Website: macys
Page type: customer-info-address
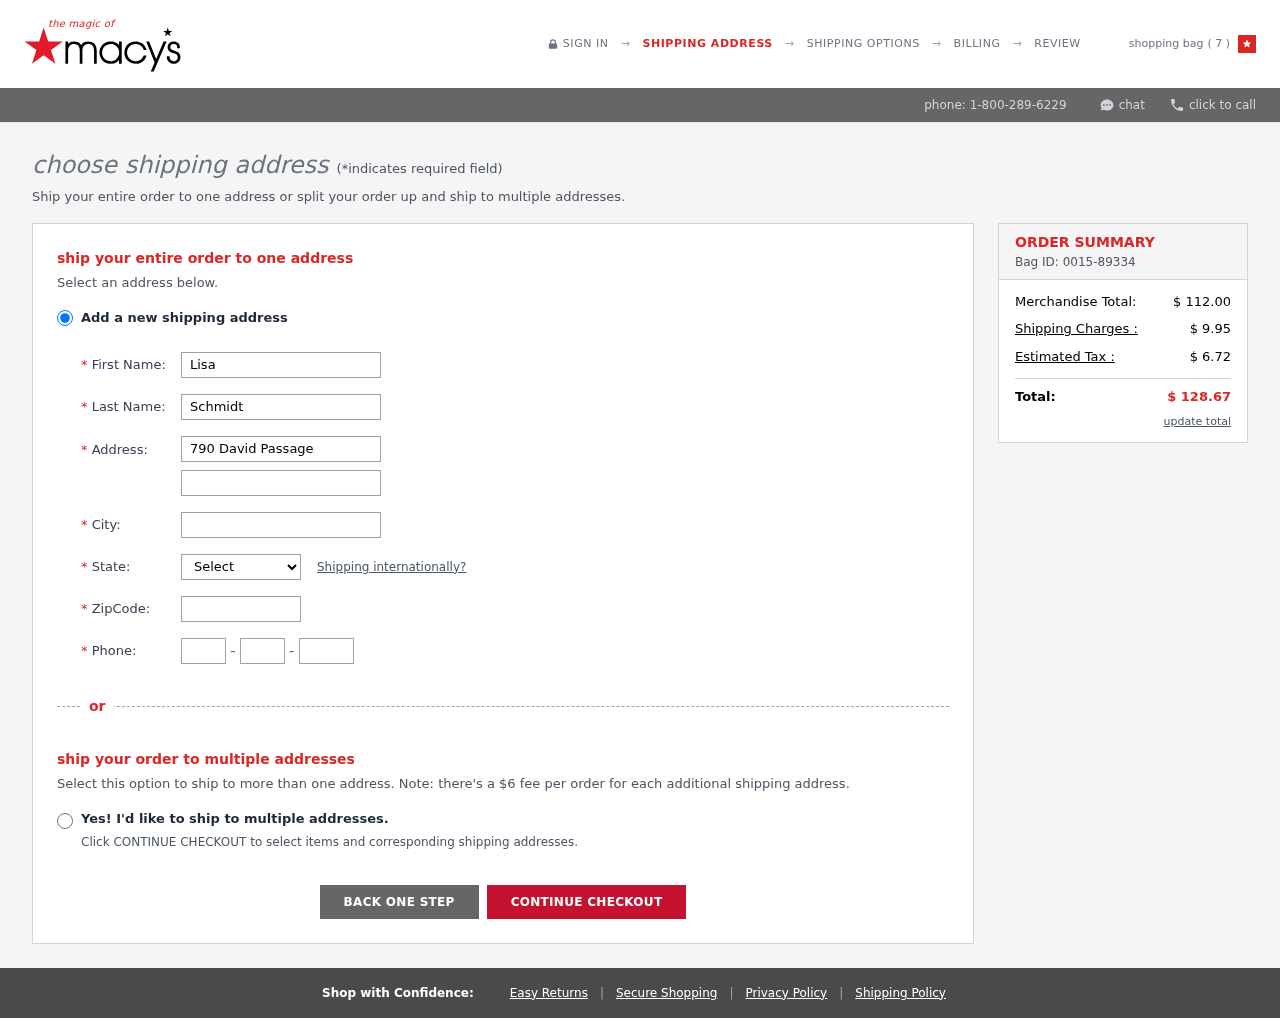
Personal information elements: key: PII_CITY
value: Barbarachester
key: PII_FIRSTNAME
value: Lisa
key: PII_LASTNAME
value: Schmidt
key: PII_PHONE_AREA
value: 599
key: PII_PHONE_PREFIX
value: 777
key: PII_PHONE_SUFFIX
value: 9411
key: PII_POSTCODE
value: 62104
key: PII_STATE_ABBR
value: IN
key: PII_STREET
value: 790 David Passage
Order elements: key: ORDER_NUM_ITEMS
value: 7
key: ORDER_ID
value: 0015-89334
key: ORDER_SUBTOTAL
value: $ 112.00
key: ORDER_SHIPPING_COST
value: $ 9.95
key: ORDER_TAX
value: $ 6.72
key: ORDER_TOTAL
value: $ 128.67